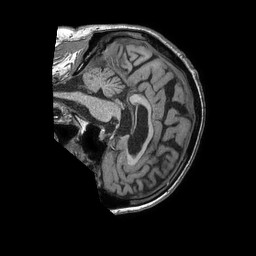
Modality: T1w
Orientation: sagittal
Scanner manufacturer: philips
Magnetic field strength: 1.5 T
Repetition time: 0.007845 s
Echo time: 0.003585 s